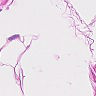
Metastatic tissue present: no